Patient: sex F, age 54
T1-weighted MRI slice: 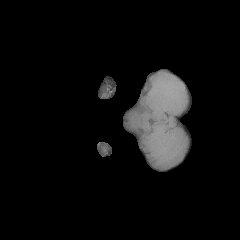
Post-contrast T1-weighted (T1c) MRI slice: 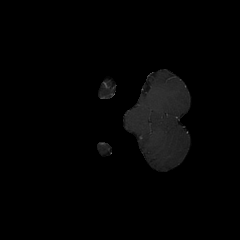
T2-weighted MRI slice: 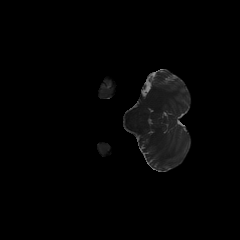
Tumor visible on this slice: no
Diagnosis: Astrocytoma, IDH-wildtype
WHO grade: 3